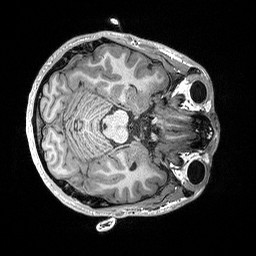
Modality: T1w
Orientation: axial
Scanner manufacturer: siemens
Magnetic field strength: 3 T
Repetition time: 2.3 s
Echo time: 0.00298 s